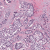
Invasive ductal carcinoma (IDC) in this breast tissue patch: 0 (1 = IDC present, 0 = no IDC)